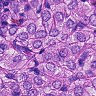
Metastatic tissue present: yes